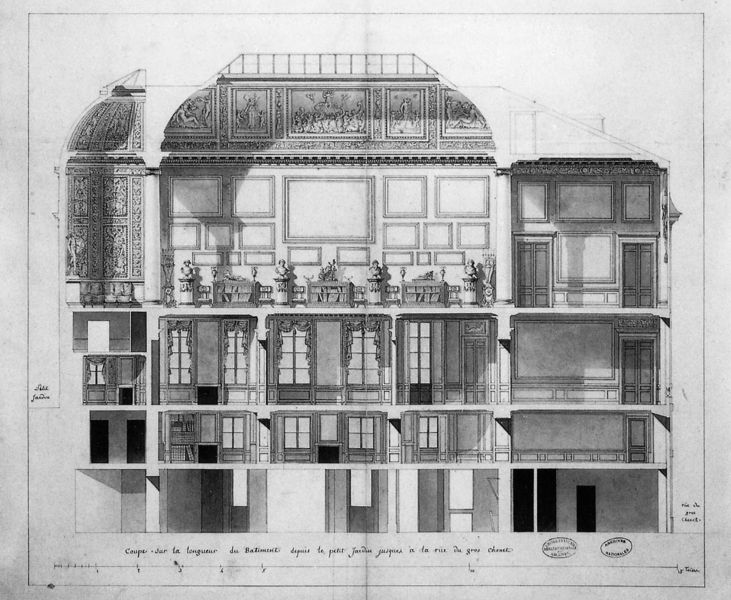
Titel: Querschnitt von Jean-Baptiste-Pierre Lebruns Bildergalerie auf der rue de Cléry
Institution: Paris, Archives nationales
Schlagwörter: fenster, säule, tür, zimmer, dach, gebäude, haus, ornament, architektur, bild, spiegel, renaissance, rokoko, schrift, kuppel, detail, ornamente, stuck, keller, schnitt, räume, entwurf, riß, querschnitt, grundriss, etage, decken, lavierung mythologie